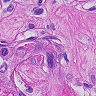
Metastatic tissue present: yes